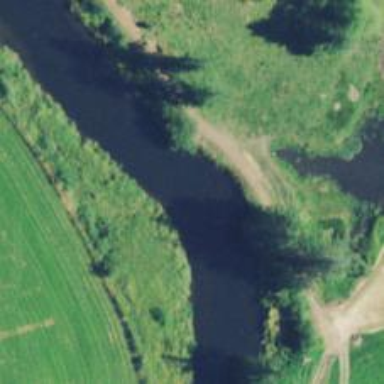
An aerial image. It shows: Beautiful river scene.